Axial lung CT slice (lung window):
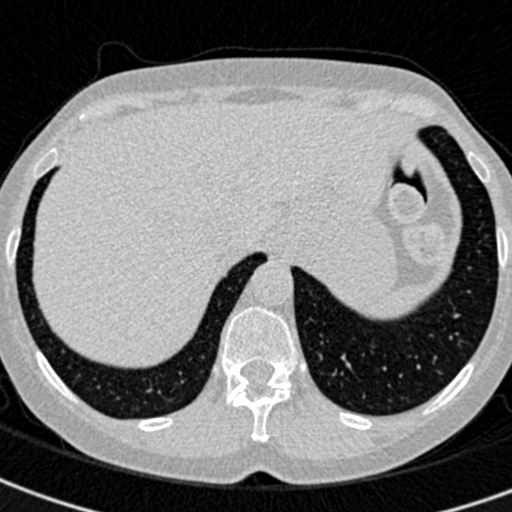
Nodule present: no